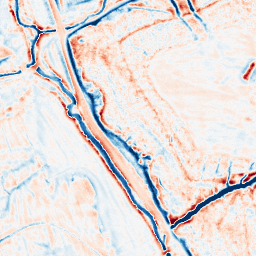
Category: edge_preserving
Decomposition family: bilateral
Decomposition parameters: d: 15
sigma_color: 25
sigma_space: 100
Upsampling method: edge_directed
Upsampling parameters: scale: 2
Upsampling scale: 2